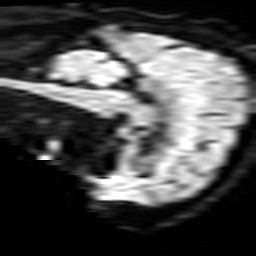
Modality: TRACE
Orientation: sagittal
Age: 59
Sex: male
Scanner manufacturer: philips
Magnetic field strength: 3 T
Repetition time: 4.726 s
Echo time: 0.05992 s